Question: I am having problems to create an Entity Framework Code-First mapping for the following sample database schema (in SQL Server):

Every table contains a 'TenantId' which is part of all (composite) primary and foreign keys (Multi-Tenancy).
A 'Company' is either a 'Customer' or a 'Supplier' and I try to model this via Table-Per-Type (TPT) inheritance mapping:
'''
public abstract class Company
{
public int TenantId { get; set; }
public int CompanyId { get; set; }
public int AddressId { get; set; }
public Address Address { get; set; }
}
public class Customer : Company
{
public string CustomerName { get; set; }
public int SalesPersonId { get; set; }
public Person SalesPerson { get; set; }
}
public class Supplier : Company
{
public string SupplierName { get; set; }
}
'''
Mapping with Fluent API:
'''
modelBuilder.Entity<Company>()
.HasKey(c => new { c.TenantId, c.CompanyId });
modelBuilder.Entity<Customer>()
.ToTable("Customers");
modelBuilder.Entity<Supplier>()
.ToTable("Suppliers");
'''
The base table 'Companies' has a one-to-many relationship to an 'Address' (every company has an address, no matter if customer or supplier) and I can create a mapping for this association:
'''
modelBuilder.Entity<Company>()
.HasRequired(c => c.Address)
.WithMany()
.HasForeignKey(c => new { c.TenantId, c.AddressId });
'''
The foreign key is composed of one part of the primary key - the 'TenantId' - and a separate column - the 'AddressId'. This works.
As you can see in the database schema, from database perspective the relationship between 'Customer' and 'Person' is basically the same kind of one-to-many relationship as between 'Company' and 'Address' - the foreign key is composed again of the 'TenantId' (part of the primary key) and the column 'SalesPersonId'. (Only a customer has a sales person, not a 'Supplier', therefore the relationship is in the derived class this time, not in the base class.)
I try to create a mapping for this relationship with Fluent API the same way as before:
'''
modelBuilder.Entity<Customer>()
.HasRequired(c => c.SalesPerson)
.WithMany()
.HasForeignKey(c => new { c.TenantId, c.SalesPersonId });
'''
But when EF tries to compile the model an 'InvalidOperationException' is thrown:
> The foreign key component 'TenantId' is not a declared property on
type 'Customer'. Verify that it has not been explicitly excluded from
the model and that it is a valid primitive property.
Apparently I cannot compose a foreign key from a property in the base class and from another property in the derived class (although in the database schema the foreign key is composed of columns in the derived type's table 'Customer').
I tried two modifications to get it working perhaps:
- Changed the foreign key association between 'Customer' and 'Person' to an independent association, i.e. removed the property 'SalesPersonId', and then tried the mapping:'''
modelBuilder.Entity<Customer>()
.HasRequired(c => c.SalesPerson)
.WithMany()
.Map(m => m.MapKey("TenantId", "SalesPersonId"));
'''
It doesn't help (I didn't really hope, it would) and the exception is:> Schema specified is not valid. ... Each property name in a type must
be unique. Property name 'TenantId' was already defined.- Changed TPT to TPH mapping, i.e. removed the two 'ToTable' calls. But it throws the same exception.
I see two workarounds:
- Introduce a 'SalesPersonTenantId' into the 'Customer' class:'''
public class Customer : Company
{
public string CustomerName { get; set; }
public int SalesPersonTenantId { get; set; }
public int SalesPersonId { get; set; }
public Person SalesPerson { get; set; }
}
'''
and the mapping:'''
modelBuilder.Entity<Customer>()
.HasRequired(c => c.SalesPerson)
.WithMany()
.HasForeignKey(c => new { c.SalesPersonTenantId, c.SalesPersonId });
'''
I tested this and it works. But I will have a new column 'SalesPersonTenantId' in the 'Customers' table in addition to the 'TenantId'. This column is redundant because both columns always must have the same value from business perspective.- Abandon inheritance mapping and create one-to-one mappings between 'Company' and 'Customer' and between 'Company' and 'Supplier'. 'Company' must become a concrete type then, not abstract and I would have two navigation properties in 'Company'. But this model wouldn't express correctly that a company is a customer a supplier and cannot be both at the same time. I didn't test it but I believe it would work.
I paste the full example I tested with (console application, reference to EF 4.3.1 assembly, downloaded via NuGet) in here if someone likes to experiment with it:
'''
using System;
using System.Data.Entity;
namespace EFTPTCompositeKeys
{
public abstract class Company
{
public int TenantId { get; set; }
public int CompanyId { get; set; }
public int AddressId { get; set; }
public Address Address { get; set; }
}
public class Customer : Company
{
public string CustomerName { get; set; }
public int SalesPersonId { get; set; }
public Person SalesPerson { get; set; }
}
public class Supplier : Company
{
public string SupplierName { get; set; }
}
public class Address
{
public int TenantId { get; set; }
public int AddressId { get; set; }
public string City { get; set; }
}
public class Person
{
public int TenantId { get; set; }
public int PersonId { get; set; }
public string Name { get; set; }
}
public class MyContext : DbContext
{
public DbSet<Company> Companies { get; set; }
public DbSet<Address> Addresses { get; set; }
public DbSet<Person> Persons { get; set; }
protected override void OnModelCreating(DbModelBuilder modelBuilder)
{
modelBuilder.Entity<Company>()
.HasKey(c => new { c.TenantId, c.CompanyId });
modelBuilder.Entity<Company>()
.HasRequired(c => c.Address)
.WithMany()
.HasForeignKey(c => new { c.TenantId, c.AddressId });
modelBuilder.Entity<Customer>()
.ToTable("Customers");
// the following mapping doesn't work and causes an exception
modelBuilder.Entity<Customer>()
.HasRequired(c => c.SalesPerson)
.WithMany()
.HasForeignKey(c => new { c.TenantId, c.SalesPersonId });
modelBuilder.Entity<Supplier>()
.ToTable("Suppliers");
modelBuilder.Entity<Address>()
.HasKey(a => new { a.TenantId, a.AddressId });
modelBuilder.Entity<Person>()
.HasKey(p => new { p.TenantId, p.PersonId });
}
}
class Program
{
static void Main(string[] args)
{
Database.SetInitializer(new DropCreateDatabaseAlways<MyContext>());
using (var ctx = new MyContext())
{
try
{
ctx.Database.Initialize(true);
}
catch (Exception e)
{
throw;
}
}
}
}
}
'''
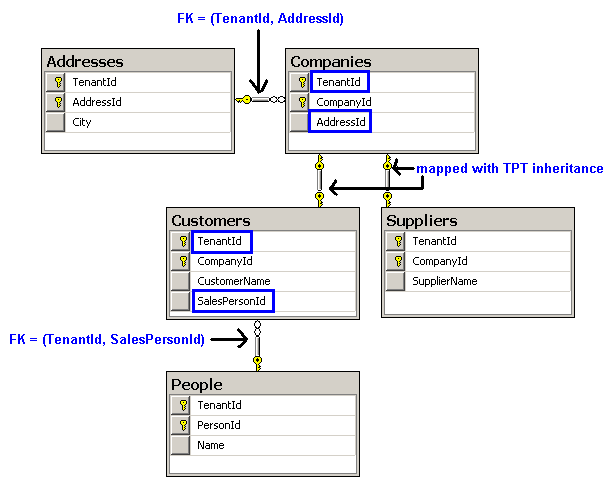
Answer: Well, I can't seem to comment on anything so I'm adding this as an answer.
I created an Issue on CodePlex for this problem so hopefully they will look into it soon. Stay tuned!
<URL>
---
Result of the Issue at CodePlex (which has been closed in the meantime) is that the scenario in the question is not supported and there are currently no plans to support it in the near future.
Quote from the Entity Framework team at CodePlex:
> This is part of a more fundamental limitation where EF doesn't support
having a property defined in a base type and then using it as a
foreign key in a derived type. Unfortunately this is a limitation that
would be very hard to remove from our code base. Given that we haven't
seen a lot of requests for it, it's not something we are planning to
address at this stage so we are closing this issue.